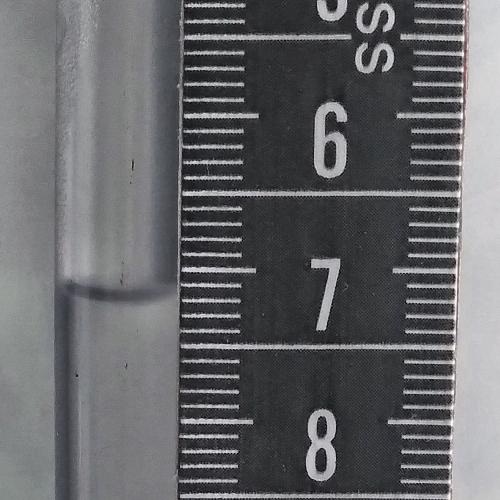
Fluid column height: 7.2 cm